Field crop: tomato
Growth stage: 1
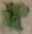
Species: solanum